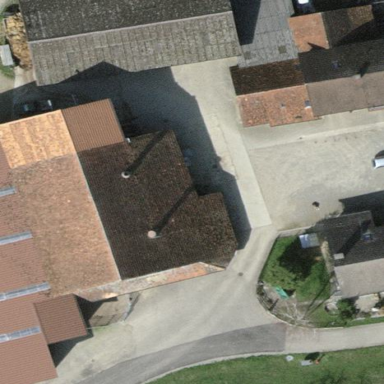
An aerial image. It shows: Farmyard area.